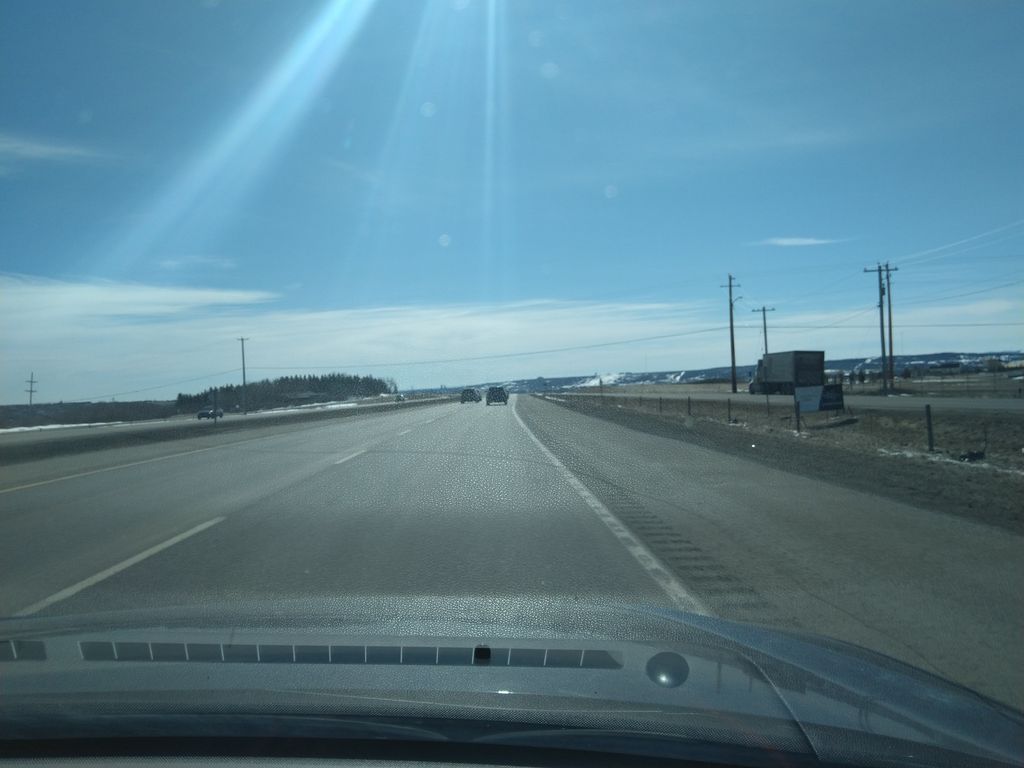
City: calgary